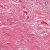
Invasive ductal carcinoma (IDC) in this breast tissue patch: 0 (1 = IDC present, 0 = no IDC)